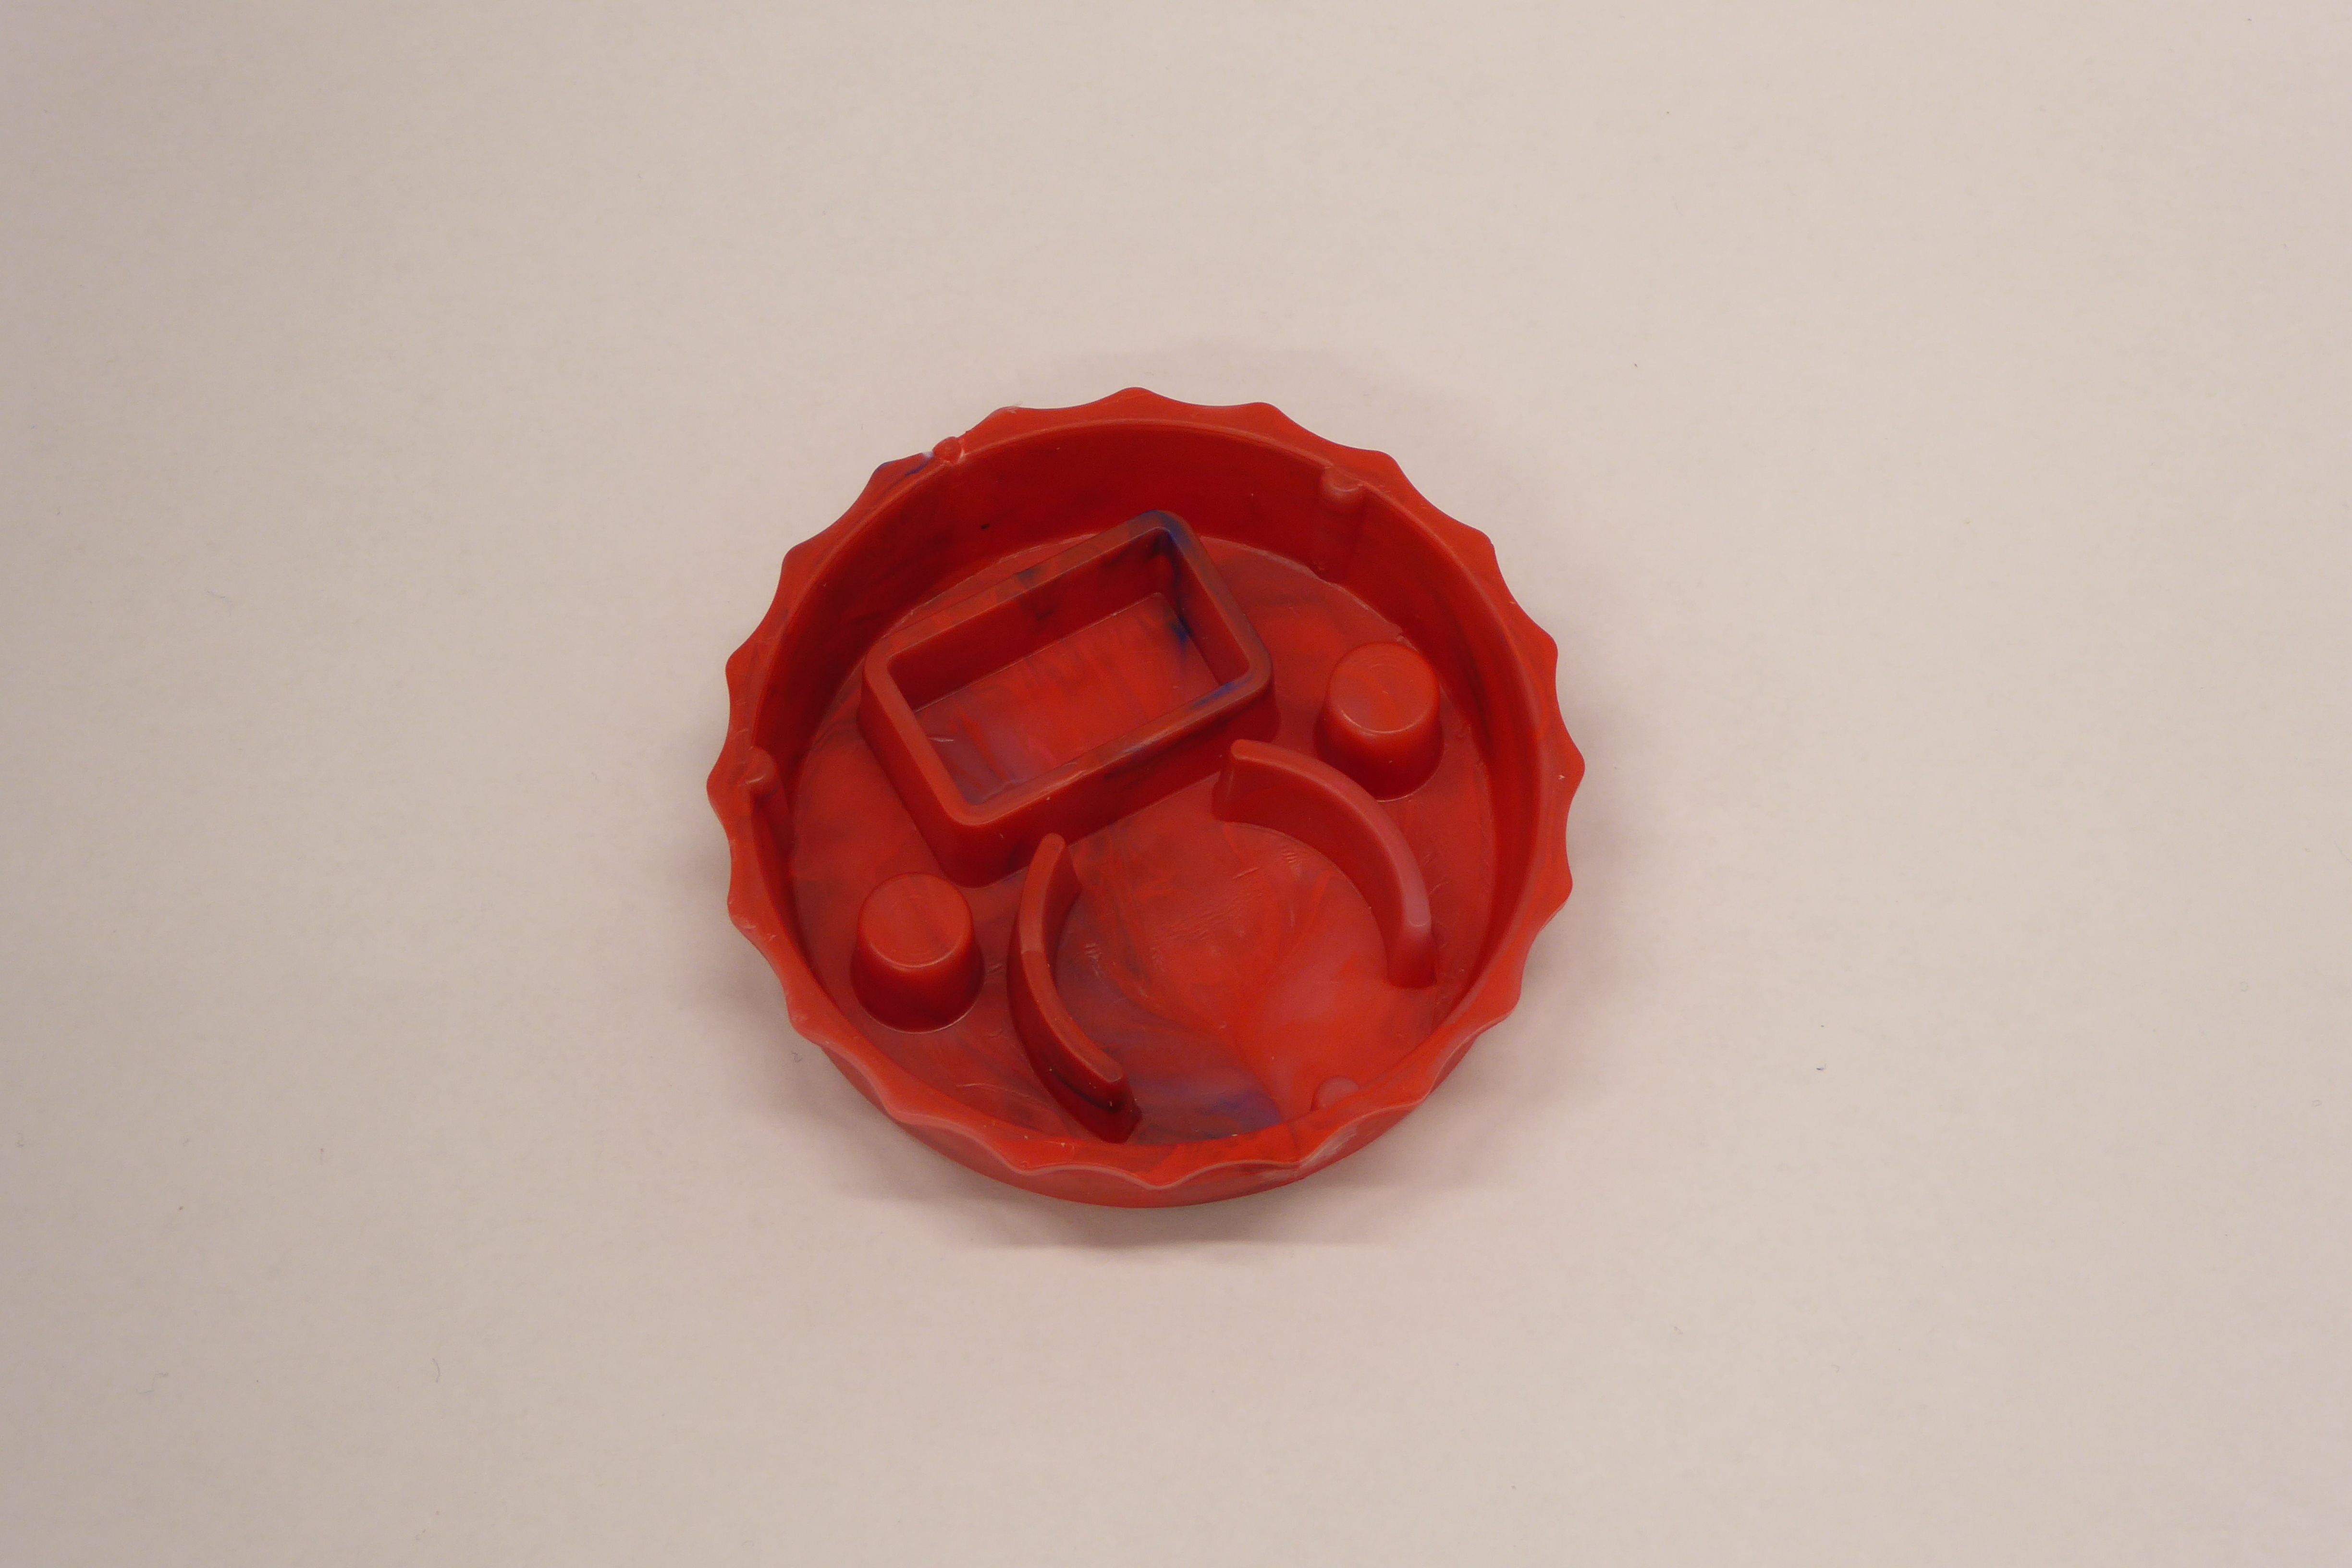
Label: Bottle Opener - Cover